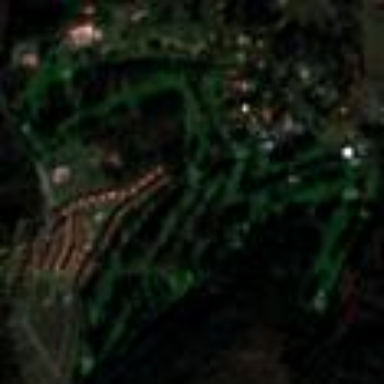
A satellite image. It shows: Golf course surrounded by greenery.